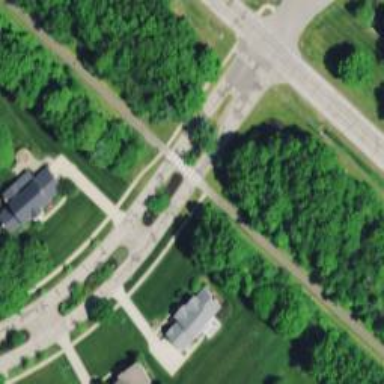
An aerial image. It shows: Road with stop sign.